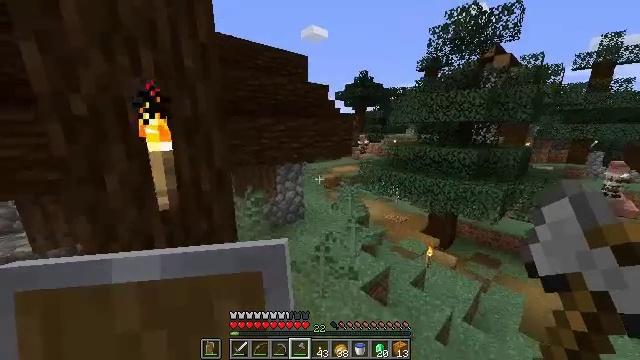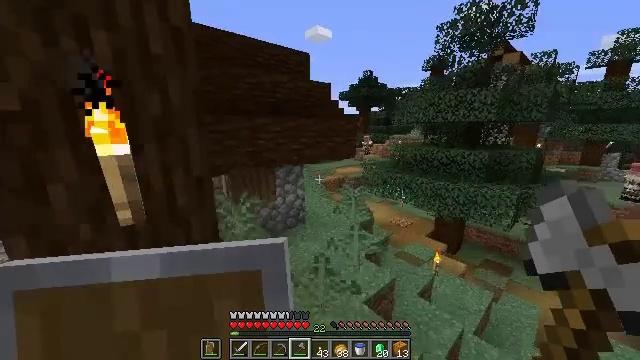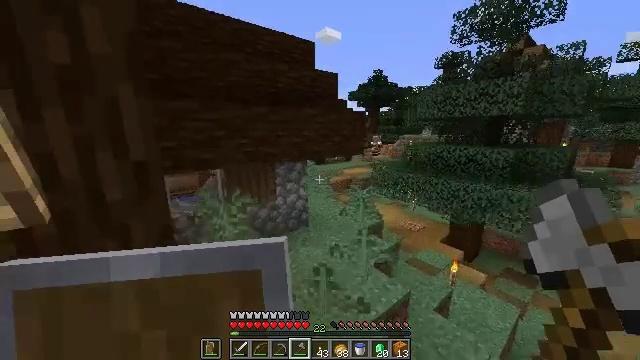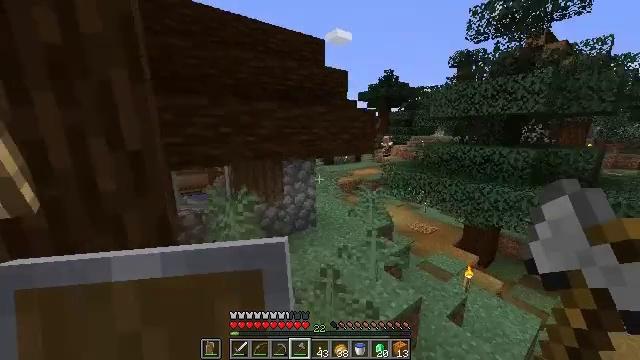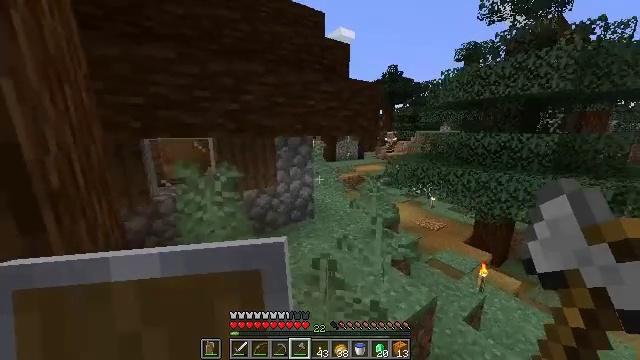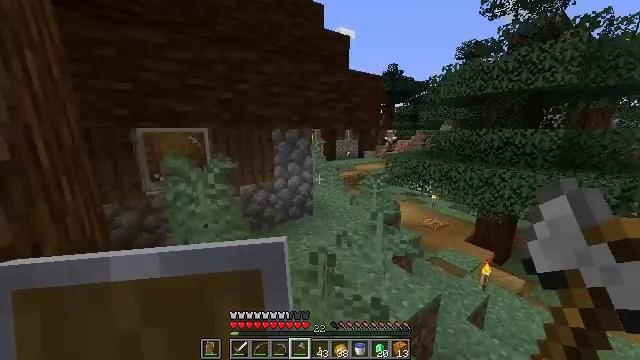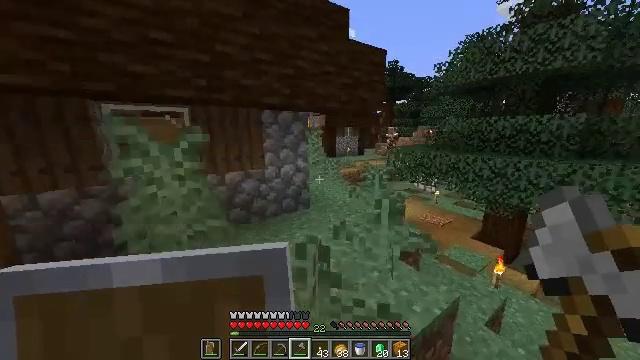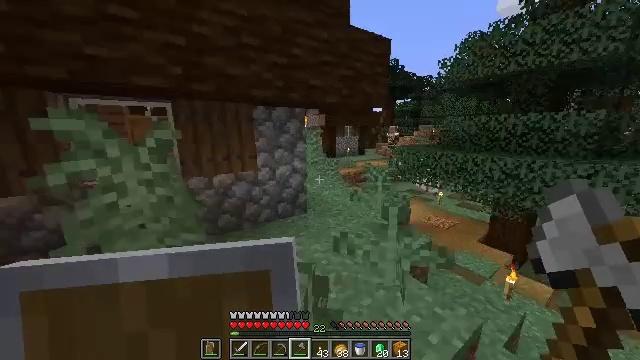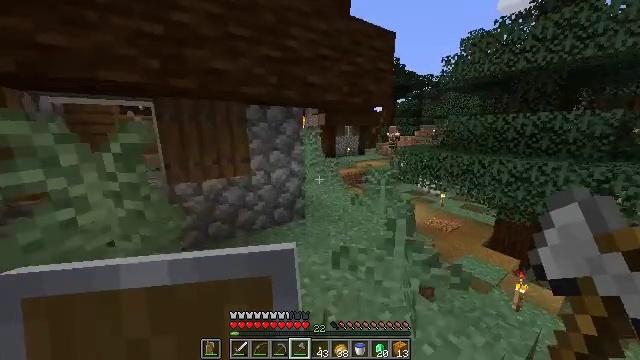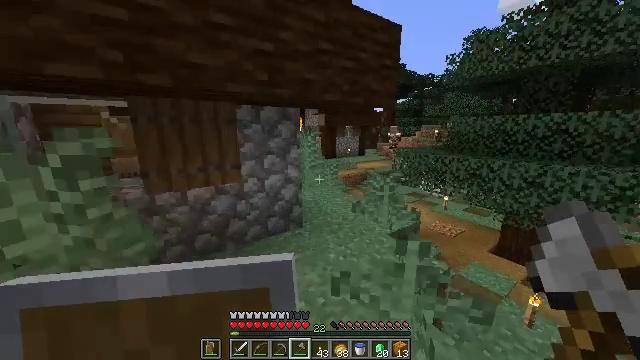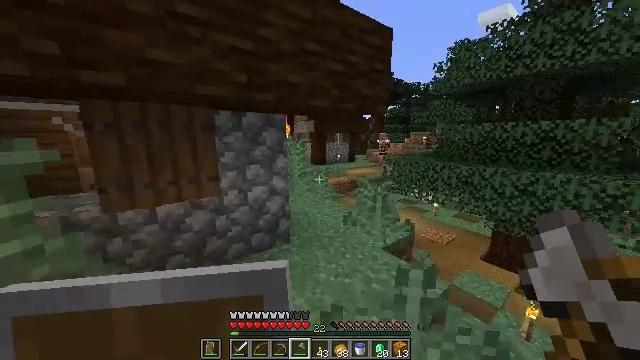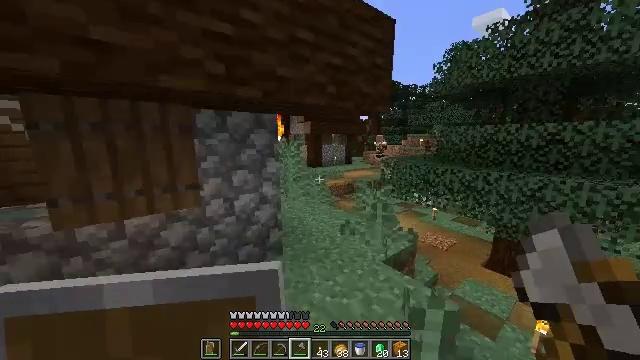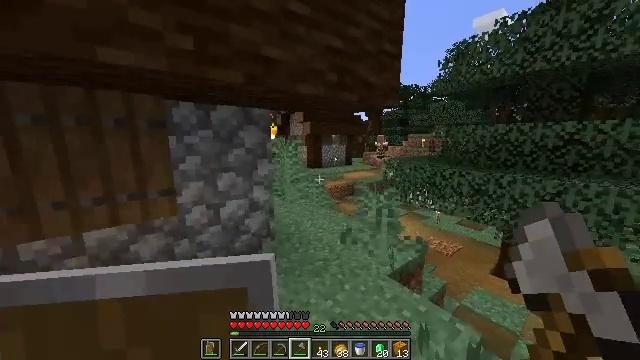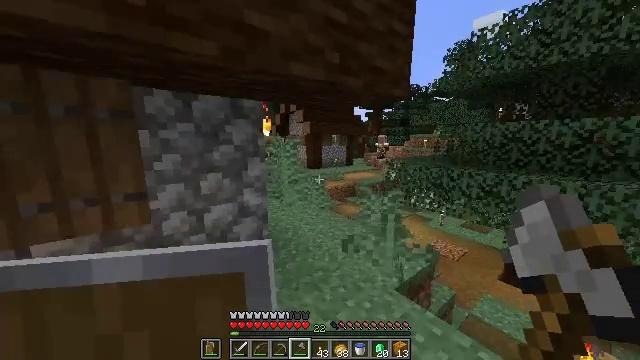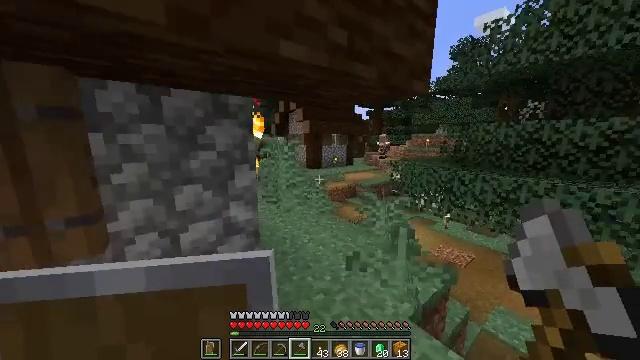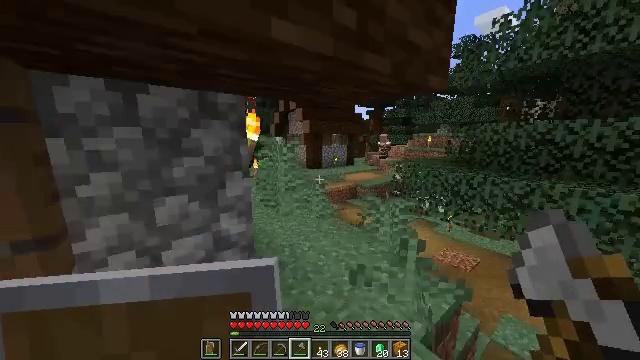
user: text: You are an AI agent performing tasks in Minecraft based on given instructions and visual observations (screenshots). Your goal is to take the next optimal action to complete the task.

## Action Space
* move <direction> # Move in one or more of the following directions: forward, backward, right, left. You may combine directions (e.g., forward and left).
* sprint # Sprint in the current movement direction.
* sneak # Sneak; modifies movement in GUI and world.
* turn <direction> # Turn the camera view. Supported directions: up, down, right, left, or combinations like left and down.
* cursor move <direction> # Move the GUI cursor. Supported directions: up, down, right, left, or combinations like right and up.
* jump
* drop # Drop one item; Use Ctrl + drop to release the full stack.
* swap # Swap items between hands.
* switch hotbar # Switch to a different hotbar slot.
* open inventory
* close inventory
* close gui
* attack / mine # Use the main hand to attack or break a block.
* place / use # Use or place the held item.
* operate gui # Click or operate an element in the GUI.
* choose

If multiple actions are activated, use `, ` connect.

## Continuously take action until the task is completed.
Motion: motion action
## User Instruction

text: Collect wheat crops.
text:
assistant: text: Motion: move forward, turn left
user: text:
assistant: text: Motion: move forward, turn left
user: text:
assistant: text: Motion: move forward, turn left
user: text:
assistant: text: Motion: move forward
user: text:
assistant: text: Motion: move forward
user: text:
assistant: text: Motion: move forward
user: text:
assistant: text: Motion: move forward, sprint
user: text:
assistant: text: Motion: move forward, sprint
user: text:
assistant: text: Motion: move forward, sprint
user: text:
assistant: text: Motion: move forward, turn right and up
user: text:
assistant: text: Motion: move forward
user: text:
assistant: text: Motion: move forward
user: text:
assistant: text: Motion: move forward
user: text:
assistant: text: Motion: move forward
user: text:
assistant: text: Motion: move forward
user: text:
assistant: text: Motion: move forward, switch to hotbar 1
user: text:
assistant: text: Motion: move forward, switch to hotbar 1
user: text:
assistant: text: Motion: move forward, switch to hotbar 1
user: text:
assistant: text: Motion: move forward
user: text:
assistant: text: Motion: move forward
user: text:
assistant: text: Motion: move forward
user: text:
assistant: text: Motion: move forward, sprint
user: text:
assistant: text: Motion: move forward, sprint
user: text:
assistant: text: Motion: move forward, sprint, turn left and up
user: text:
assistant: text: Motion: move forward, sprint, turn left
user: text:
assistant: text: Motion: move forward
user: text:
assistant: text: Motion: move forward, turn right
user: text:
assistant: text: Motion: move forward
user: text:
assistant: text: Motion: move forward, jump
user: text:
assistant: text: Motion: move forward, jump